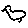
Label: bird